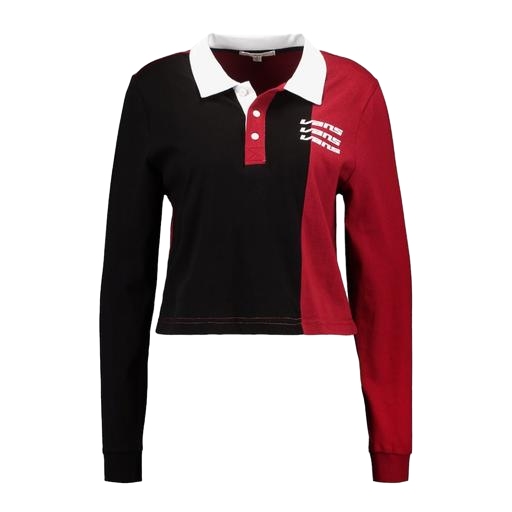
multicolor skinny stretch polo shirt, long sleeve polo shirt, red and black and long sleeves, white background